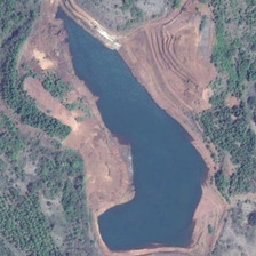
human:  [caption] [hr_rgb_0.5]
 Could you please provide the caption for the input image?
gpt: A pond is scattered on the bare land.

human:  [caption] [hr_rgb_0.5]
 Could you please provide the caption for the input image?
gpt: There is a pond located in a bare land with some trees scattered around.

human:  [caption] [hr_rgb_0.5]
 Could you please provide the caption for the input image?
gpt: There is a pond on a bare land with some trees scattered around it.

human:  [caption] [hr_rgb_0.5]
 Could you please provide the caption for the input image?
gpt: In the land of freedom

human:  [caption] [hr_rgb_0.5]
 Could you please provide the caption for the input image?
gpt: There's a pond located in a bare ground with some trees scattered around it.